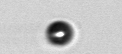
Label: bead